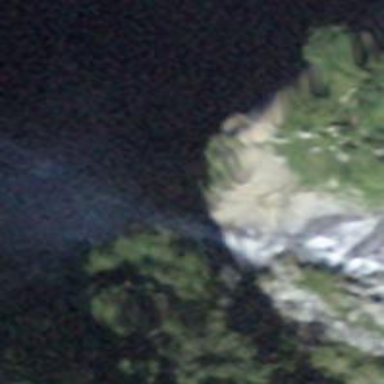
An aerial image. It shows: Beautiful waterfall.